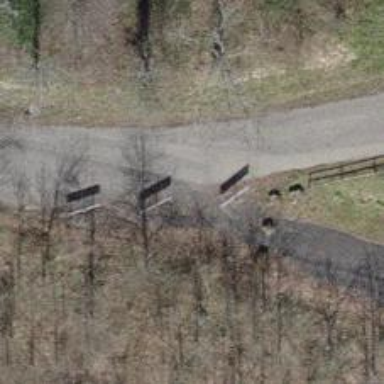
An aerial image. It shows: Bollard.